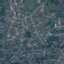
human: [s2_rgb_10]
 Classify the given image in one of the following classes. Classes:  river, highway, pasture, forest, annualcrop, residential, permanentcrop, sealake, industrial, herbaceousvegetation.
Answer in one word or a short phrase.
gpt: Residential